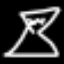
Label: hourglass